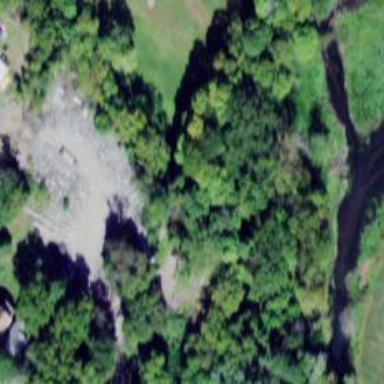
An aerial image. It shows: Abandoned railway bridge.